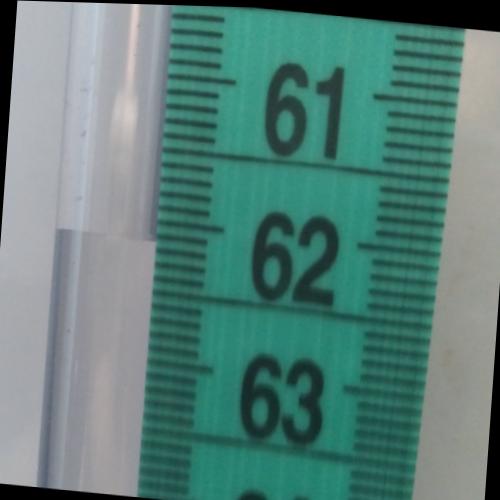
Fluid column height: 62.1 cm